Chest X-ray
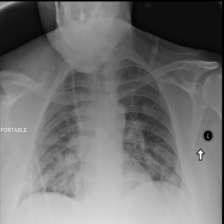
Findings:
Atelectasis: negative
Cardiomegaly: negative
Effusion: positive
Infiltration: negative
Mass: negative
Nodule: negative
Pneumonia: negative
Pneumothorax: negative
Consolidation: negative
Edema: negative
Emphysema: negative
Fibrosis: negative
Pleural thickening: negative
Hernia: negative